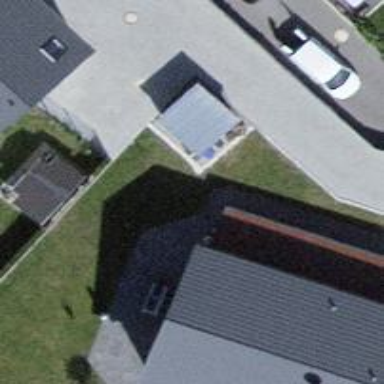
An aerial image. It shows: Detached building with gabled roof.